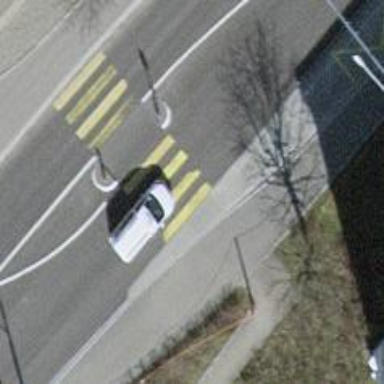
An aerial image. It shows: Uncontrolled crossing with central island on the road.